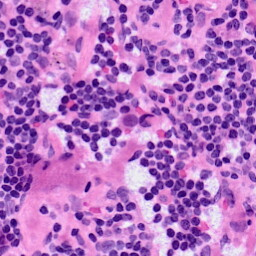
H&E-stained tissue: LymphNode